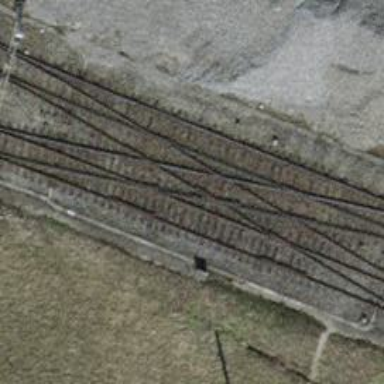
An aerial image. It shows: Railway yard with one track in service.